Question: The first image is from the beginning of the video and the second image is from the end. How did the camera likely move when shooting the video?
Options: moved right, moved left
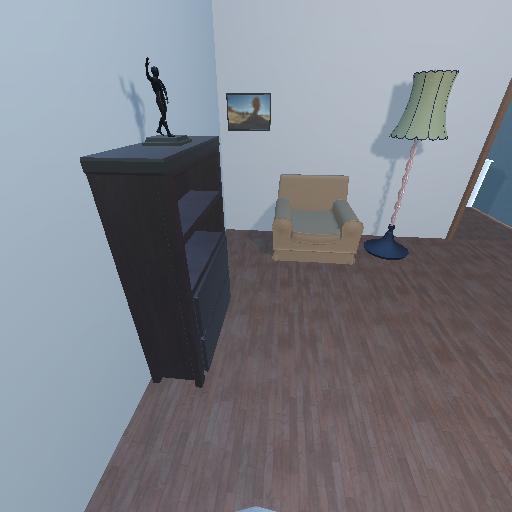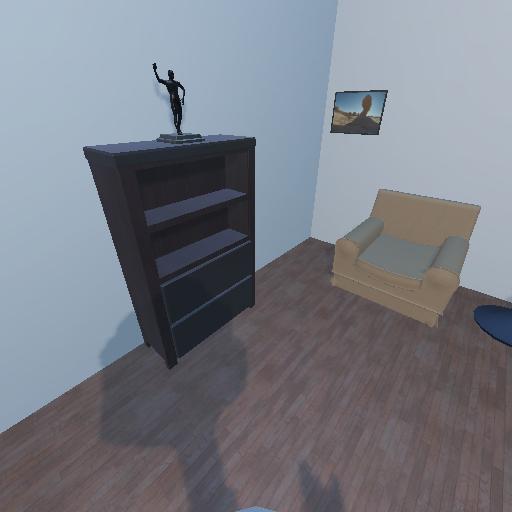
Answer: moved right